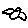
Label: bird